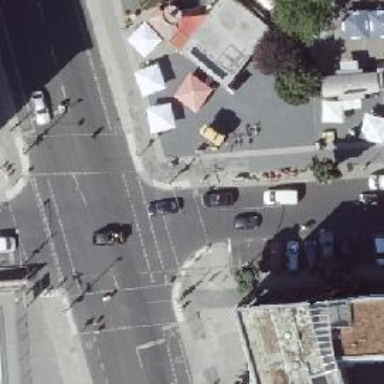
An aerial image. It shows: Crossing with traffic signals and right kerb extension.